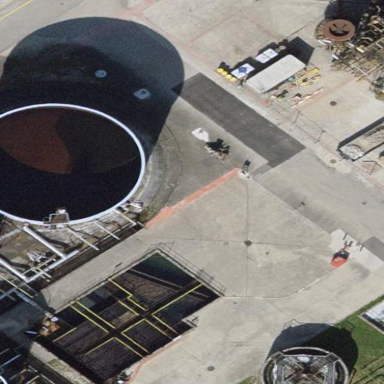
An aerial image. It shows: Industrial building with storage tank.